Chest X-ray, PA view. Patient: 34 years old, sex M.
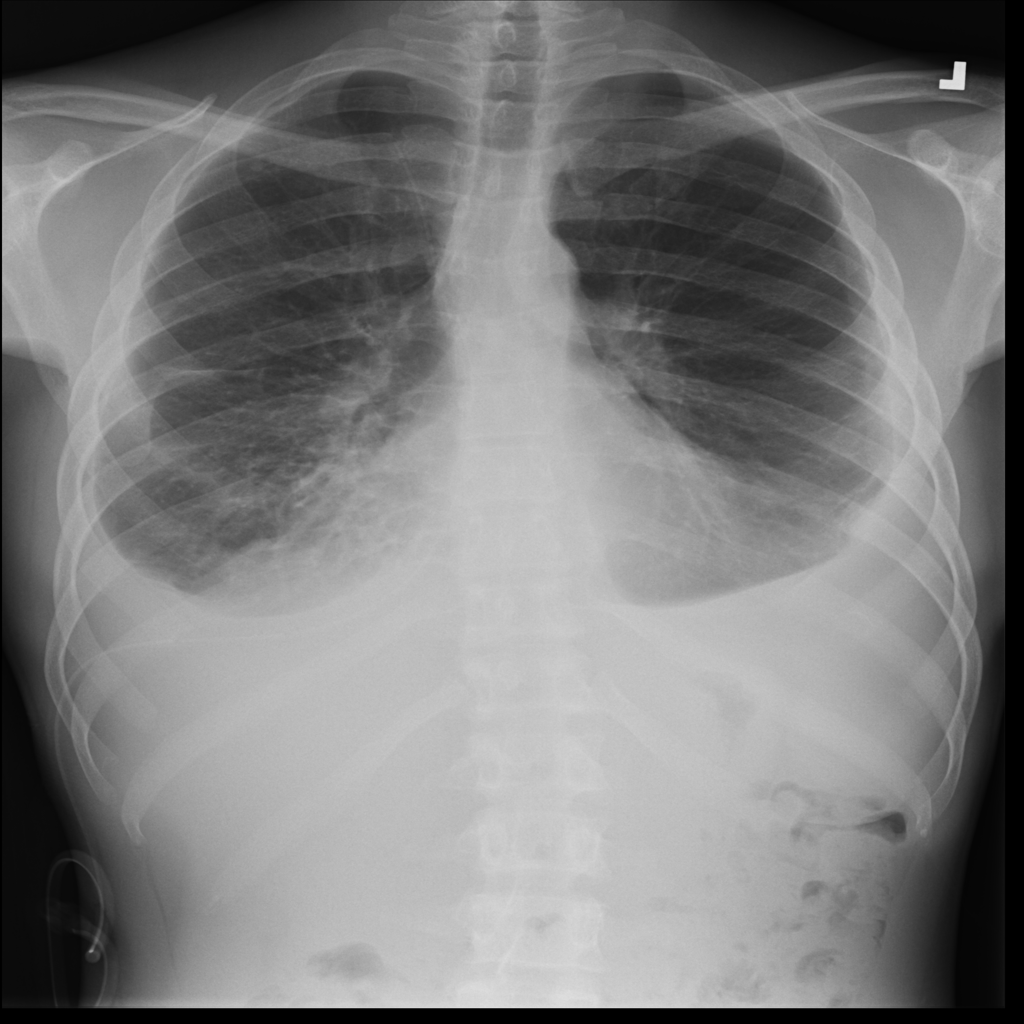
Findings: Effusion